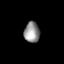
Tissue: lung
Cell type: Others
Senescence score: 0.1782
Nuclear area (px): 312
Mean DAPI intensity: 146.295